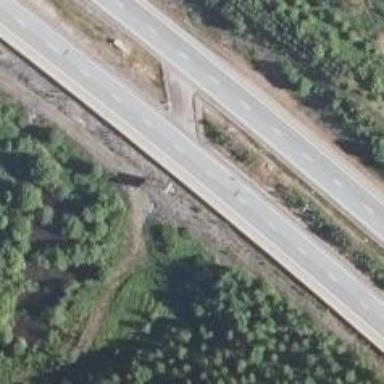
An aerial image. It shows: Asphalt motorway.